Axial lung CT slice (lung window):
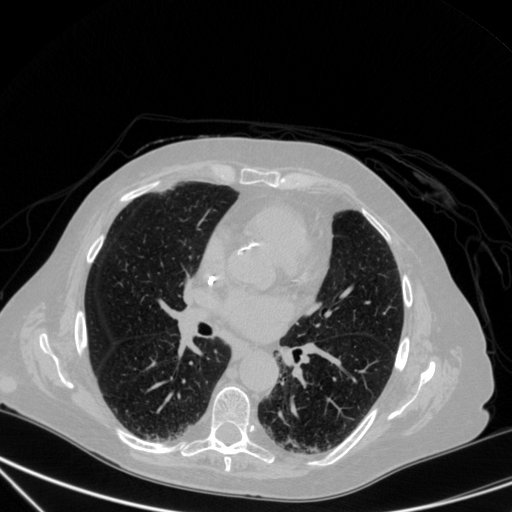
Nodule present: no